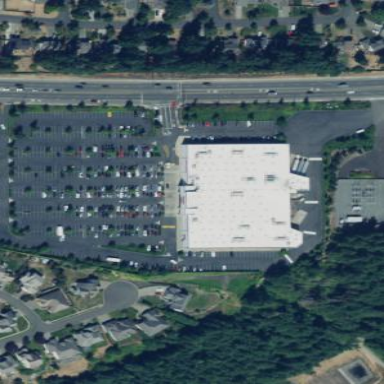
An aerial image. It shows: Supermarket building.